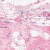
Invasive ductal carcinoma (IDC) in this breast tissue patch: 0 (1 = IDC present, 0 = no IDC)